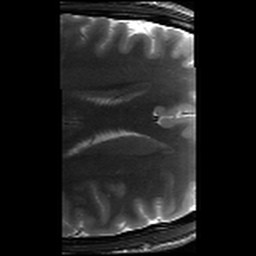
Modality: T2w
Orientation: axial
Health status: healthy
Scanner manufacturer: siemens
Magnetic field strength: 3 T
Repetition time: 8.02 s
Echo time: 0.08 s